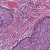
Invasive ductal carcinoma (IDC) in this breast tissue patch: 0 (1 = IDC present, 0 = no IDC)